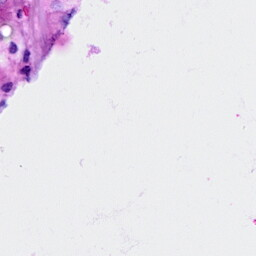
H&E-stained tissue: Breast